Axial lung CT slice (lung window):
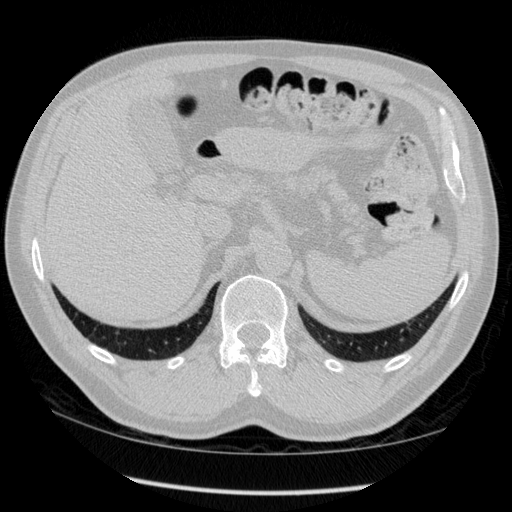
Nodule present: no